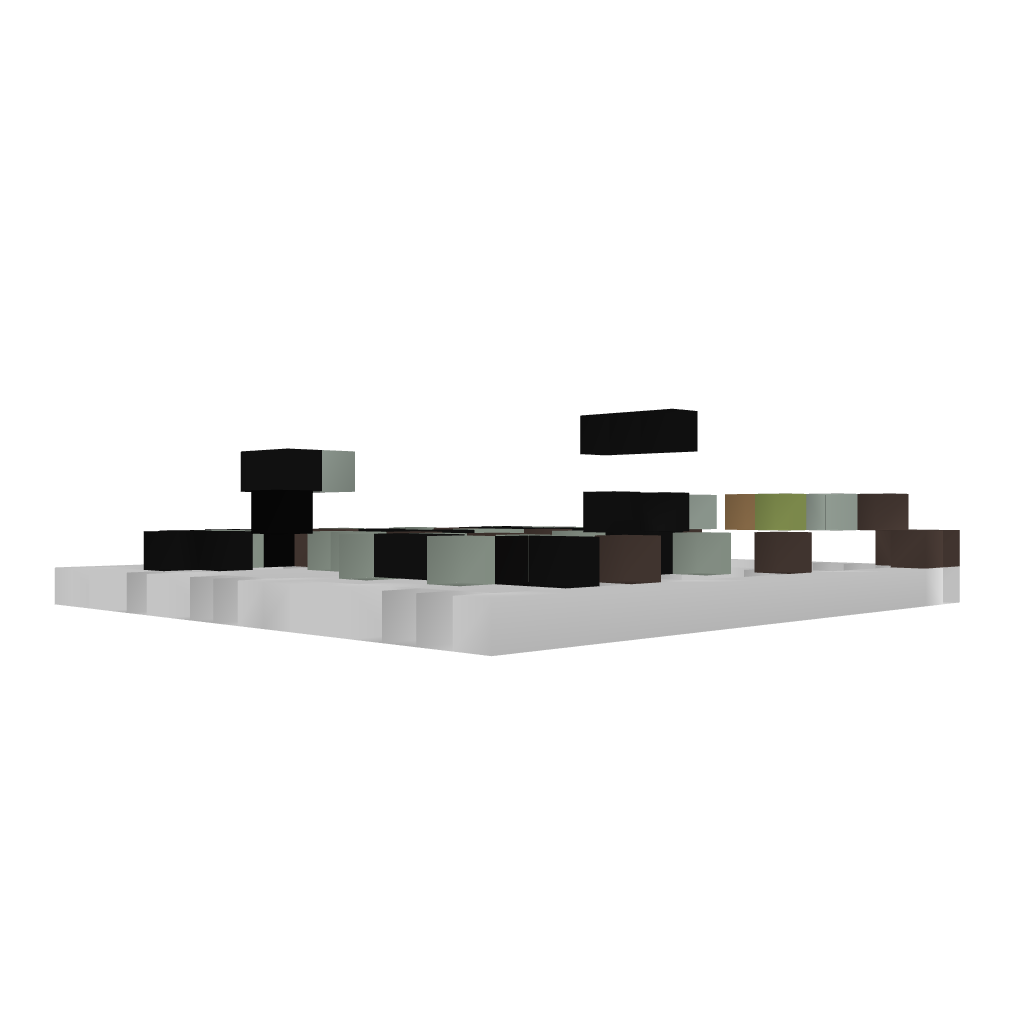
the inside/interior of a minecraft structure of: components